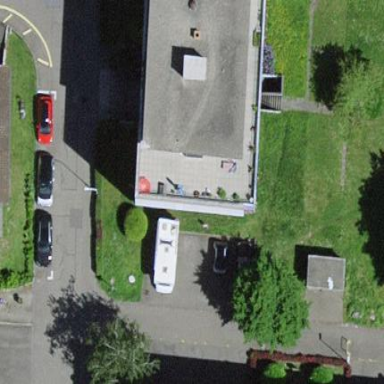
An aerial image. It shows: Image showing building with apartments.